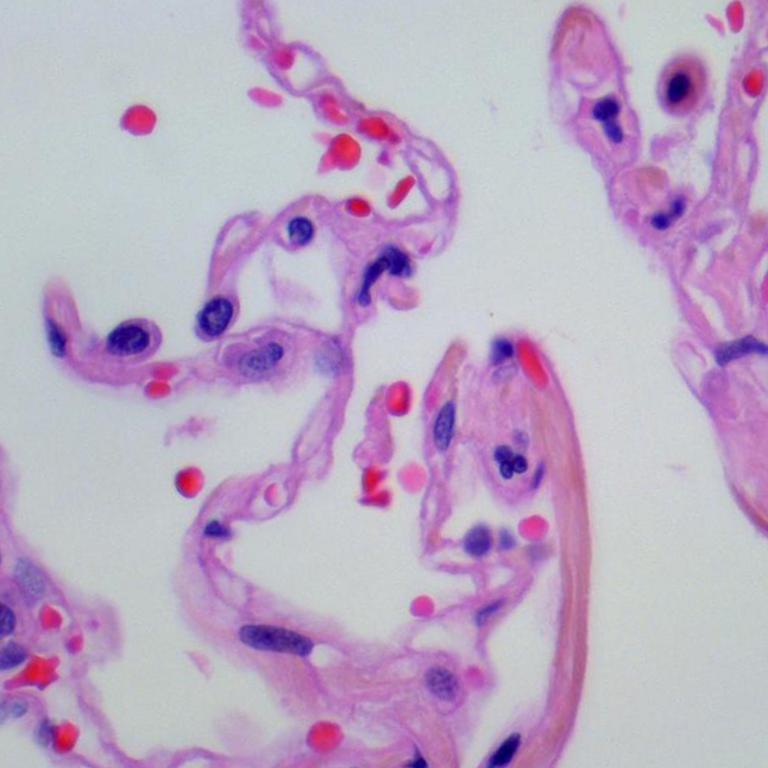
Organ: lung
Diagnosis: benign